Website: bh-photo
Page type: store-pickup
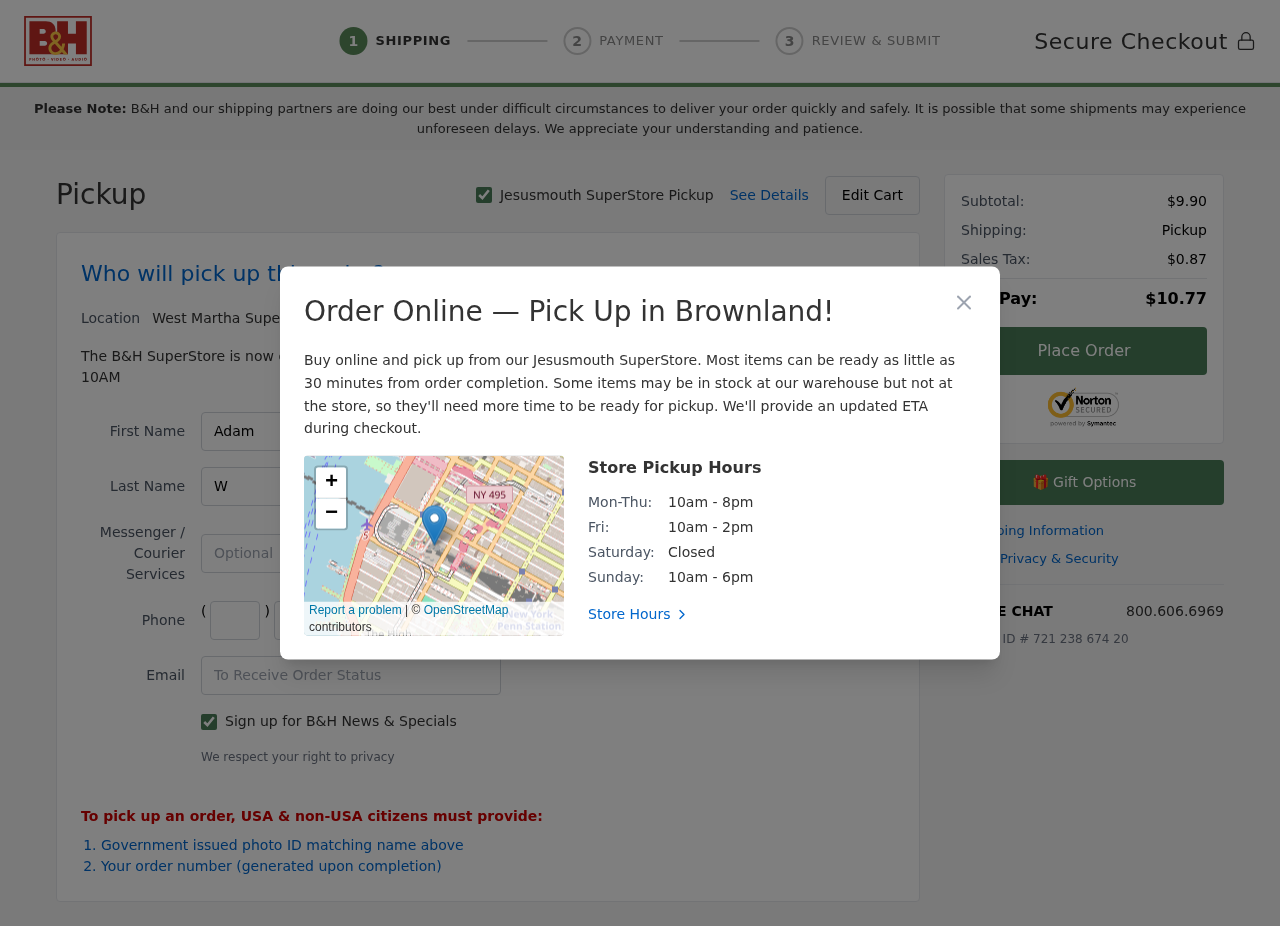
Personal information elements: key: PII_CITY
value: Jesusmouth
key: PII_CITY2
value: West Martha
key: PII_CITY3
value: Brownland
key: PII_EMAIL
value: awilson@gmail.com
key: PII_FIRSTNAME
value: Adam
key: PII_LASTNAME
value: Wilson
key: PII_PHONE_AREA
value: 876
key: PII_PHONE_PREFIX
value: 656
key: PII_PHONE_SUFFIX
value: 5516
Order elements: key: ORDER_SUBTOTAL
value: $9.90
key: ORDER_TAX
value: $0.87
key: ORDER_TOTAL
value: $10.77
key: ORDER_ID
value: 721 238 674 20